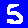
Digit: 5